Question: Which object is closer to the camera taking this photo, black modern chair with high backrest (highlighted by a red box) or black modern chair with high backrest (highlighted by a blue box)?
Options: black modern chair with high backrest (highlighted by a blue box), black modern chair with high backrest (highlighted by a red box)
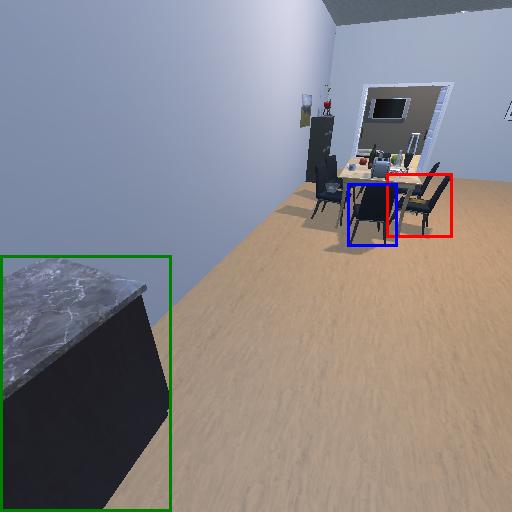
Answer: black modern chair with high backrest (highlighted by a blue box)